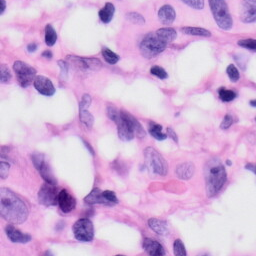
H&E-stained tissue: Skin